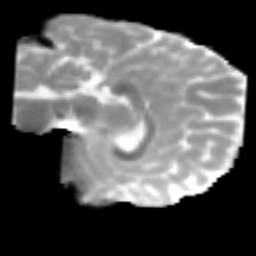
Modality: MD
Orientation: sagittal
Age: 20
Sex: female
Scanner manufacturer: siemens
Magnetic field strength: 3 T
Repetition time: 2.3 s
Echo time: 0.085 s